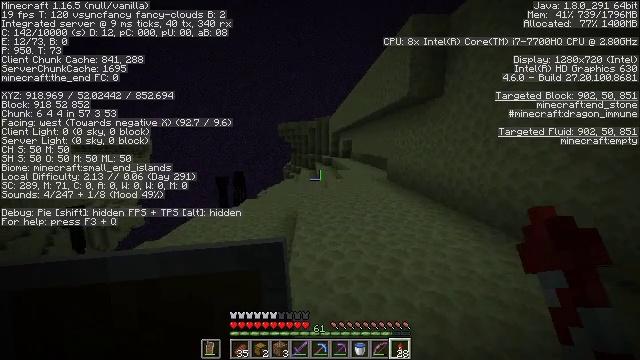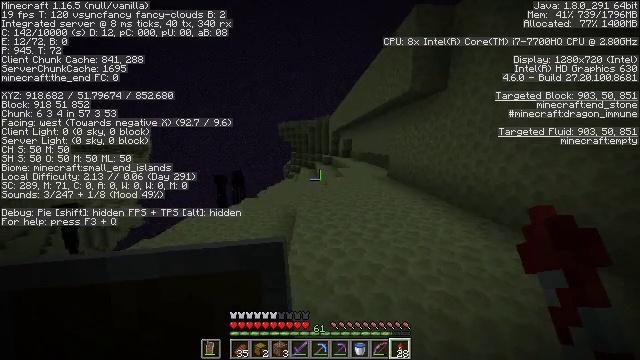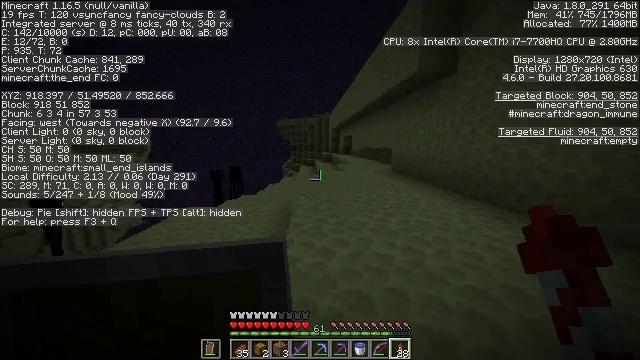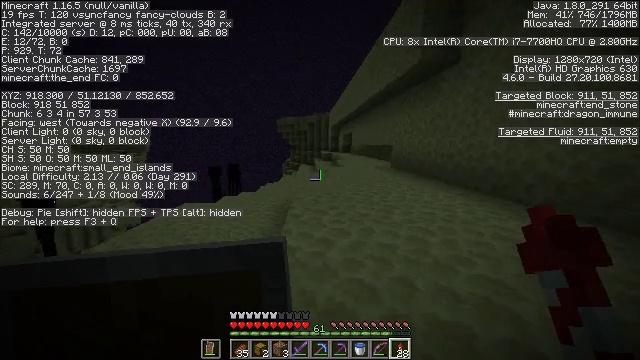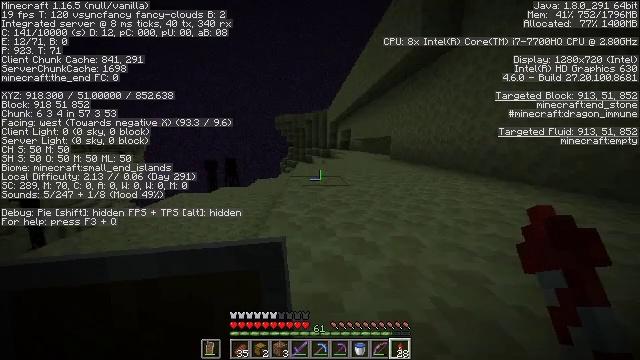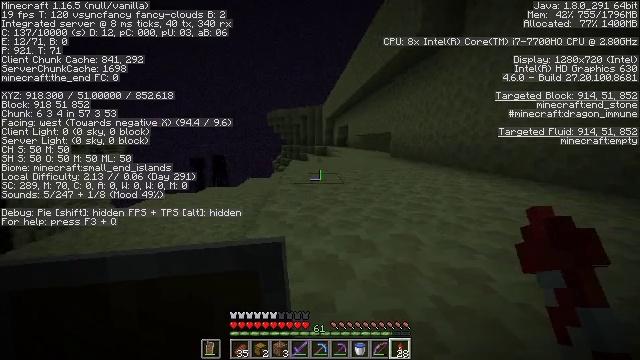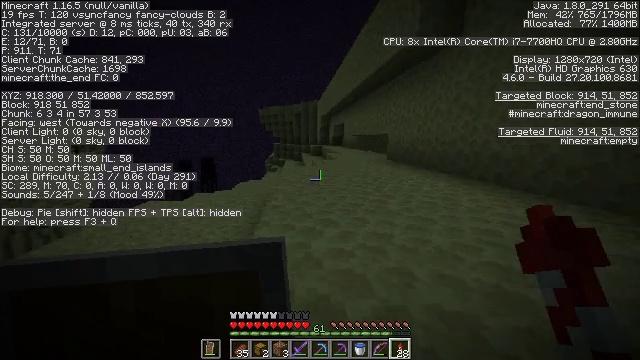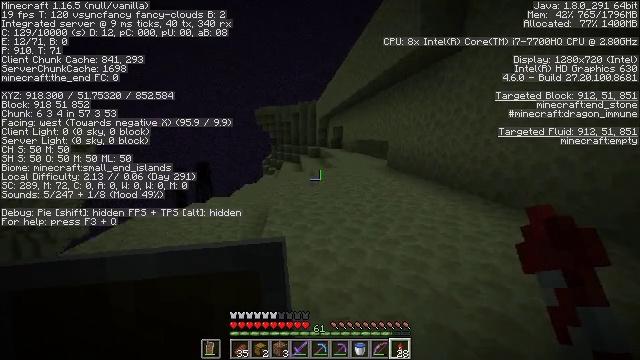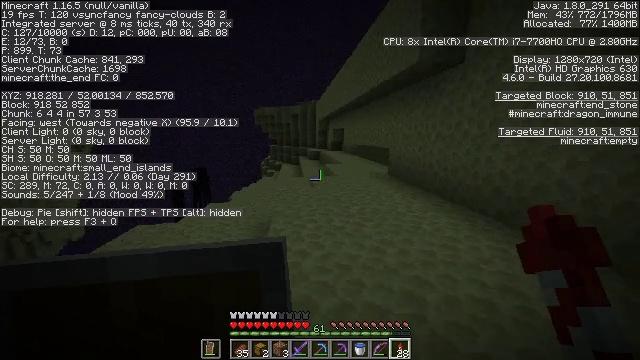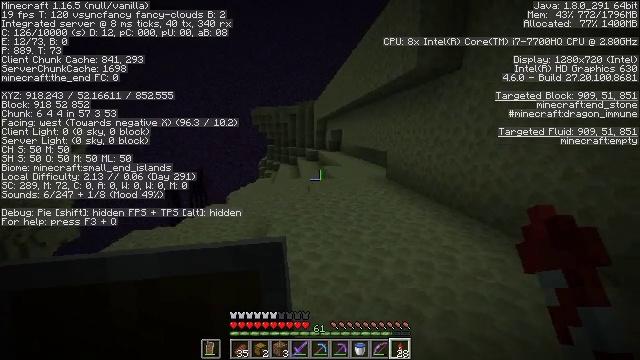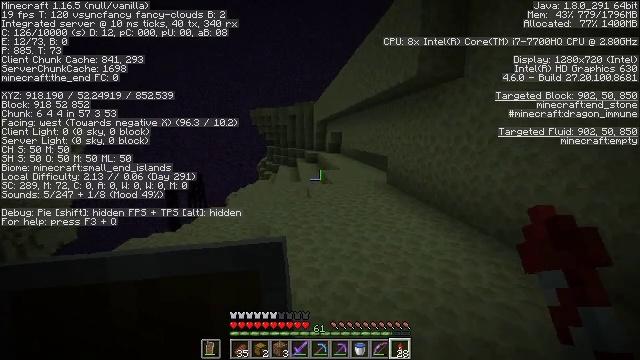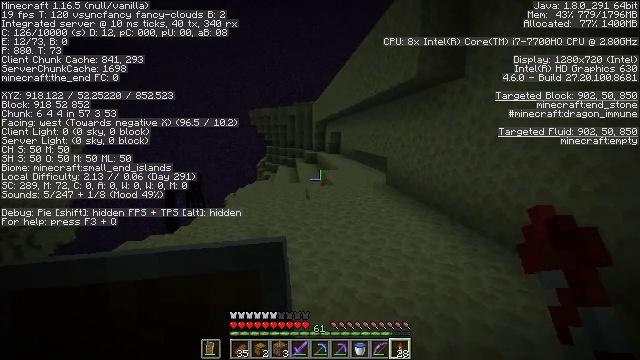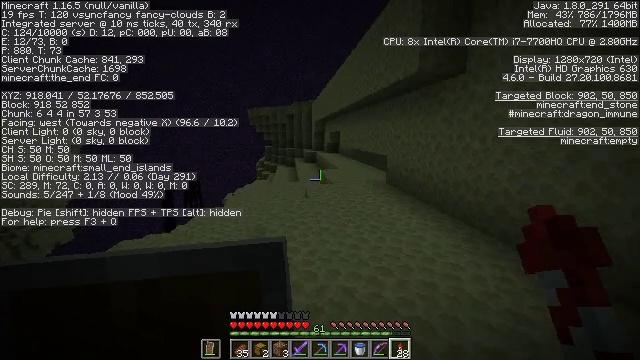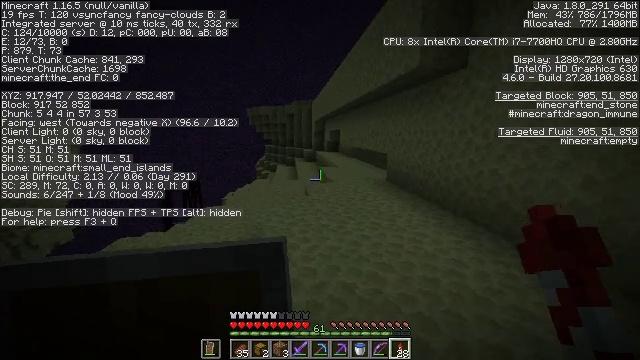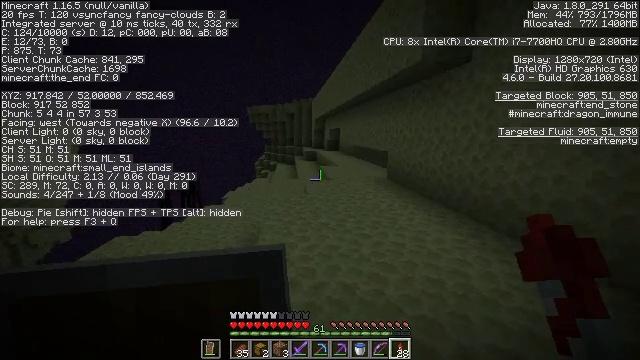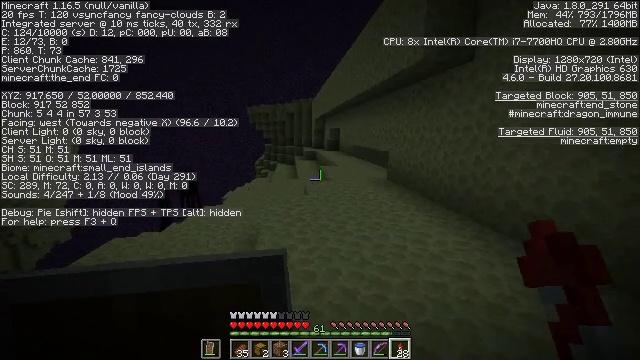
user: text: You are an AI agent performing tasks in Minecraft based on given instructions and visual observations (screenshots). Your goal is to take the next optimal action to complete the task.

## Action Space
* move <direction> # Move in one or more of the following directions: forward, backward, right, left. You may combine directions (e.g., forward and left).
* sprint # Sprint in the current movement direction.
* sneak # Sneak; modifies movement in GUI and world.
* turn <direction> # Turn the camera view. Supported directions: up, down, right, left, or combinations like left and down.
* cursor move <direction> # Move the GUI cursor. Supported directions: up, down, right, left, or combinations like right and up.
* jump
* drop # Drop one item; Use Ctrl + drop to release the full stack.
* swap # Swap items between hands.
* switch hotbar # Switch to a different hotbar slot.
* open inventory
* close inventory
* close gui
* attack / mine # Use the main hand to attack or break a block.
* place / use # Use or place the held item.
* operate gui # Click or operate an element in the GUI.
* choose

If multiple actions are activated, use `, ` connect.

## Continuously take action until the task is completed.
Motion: motion action
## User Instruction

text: Extract end stone with a pickaxe.
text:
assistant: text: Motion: move forward
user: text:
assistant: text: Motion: move forward
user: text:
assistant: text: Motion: move forward
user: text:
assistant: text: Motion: move forward
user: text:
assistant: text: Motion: move forward, turn right
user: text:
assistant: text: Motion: move forward, turn right, jump
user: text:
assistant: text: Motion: move forward, jump
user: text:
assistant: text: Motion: move forward, jump
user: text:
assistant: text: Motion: move forward, jump
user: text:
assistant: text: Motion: move forward, jump
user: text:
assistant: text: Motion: move forward, jump
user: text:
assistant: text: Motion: move forward
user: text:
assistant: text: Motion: move forward
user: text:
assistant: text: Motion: move forward
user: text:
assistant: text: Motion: move forward
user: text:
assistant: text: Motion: move forward
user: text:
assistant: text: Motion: move forward
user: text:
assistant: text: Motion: turn right
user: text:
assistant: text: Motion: turn right and up
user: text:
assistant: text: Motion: move forward, turn right and up
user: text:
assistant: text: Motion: move forward, turn right and up
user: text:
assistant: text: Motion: move forward, turn right
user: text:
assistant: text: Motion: no_op
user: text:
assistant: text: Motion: move forward
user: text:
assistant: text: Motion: move forward
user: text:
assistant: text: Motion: move forward
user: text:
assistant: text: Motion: move forward, turn right and up
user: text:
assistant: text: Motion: move forward, turn right and up
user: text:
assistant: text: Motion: move forward, turn right and up
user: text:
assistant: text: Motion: move forward and move right, turn right